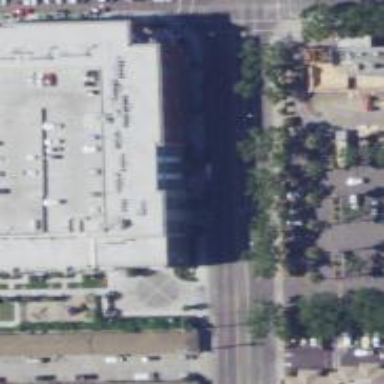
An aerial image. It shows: Clinic.